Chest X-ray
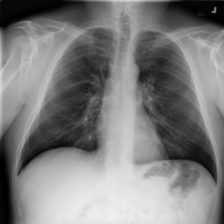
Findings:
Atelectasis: negative
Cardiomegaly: negative
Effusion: negative
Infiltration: negative
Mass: negative
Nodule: negative
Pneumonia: negative
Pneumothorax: negative
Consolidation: negative
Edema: negative
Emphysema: negative
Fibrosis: negative
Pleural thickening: negative
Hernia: negative